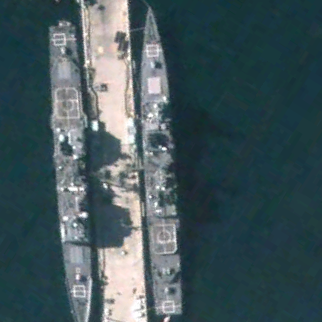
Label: cruiser